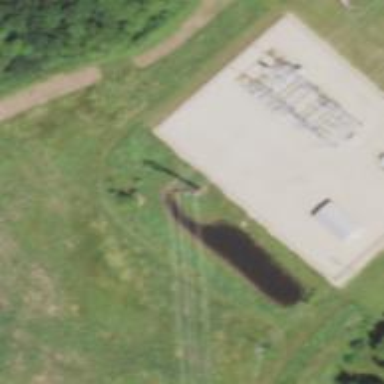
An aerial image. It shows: Power tower.